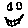
Label: smiley face